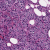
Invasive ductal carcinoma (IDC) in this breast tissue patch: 0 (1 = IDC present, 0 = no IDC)